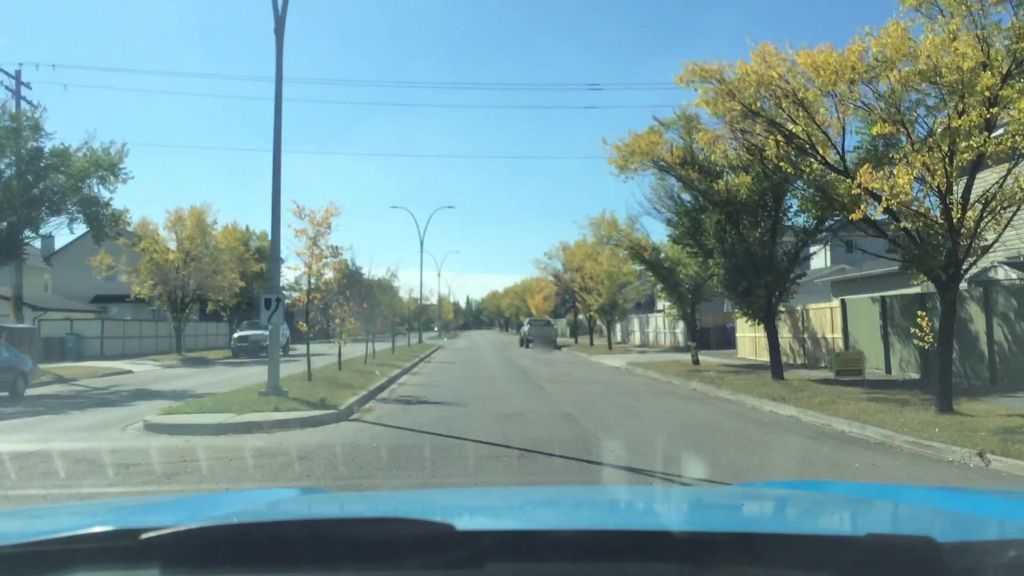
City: calgary